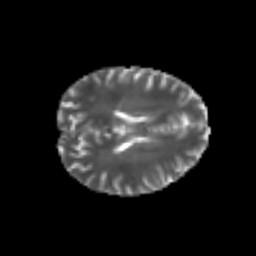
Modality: T2w
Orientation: axial
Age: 25
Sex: male
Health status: healthy